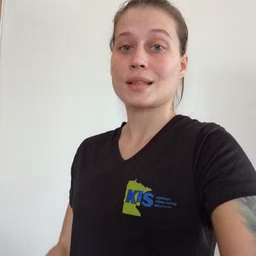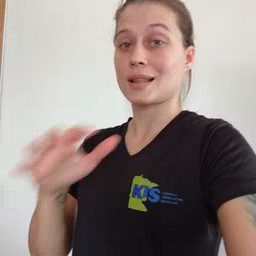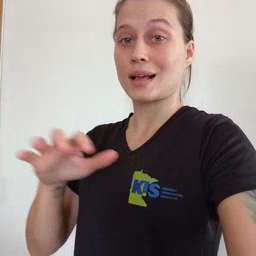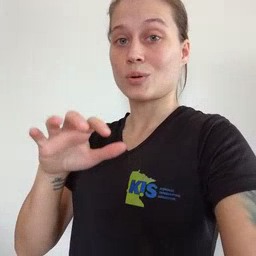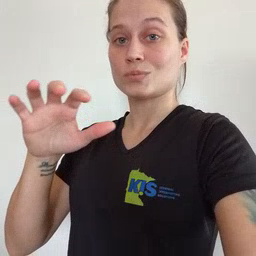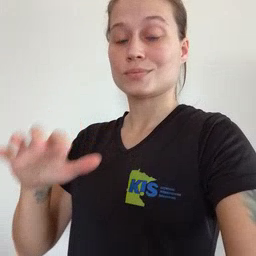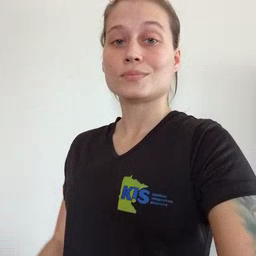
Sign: cloud